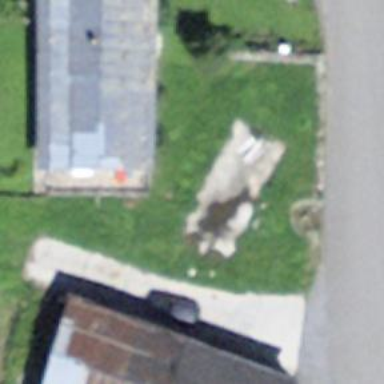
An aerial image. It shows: Pumping station.